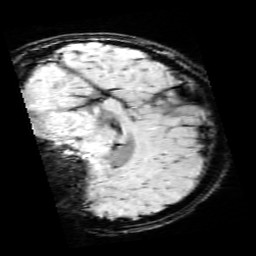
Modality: SWI
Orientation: sagittal
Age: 13
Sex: female
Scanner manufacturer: siemens
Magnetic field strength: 3 T
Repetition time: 0.027 s
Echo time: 0.02 s